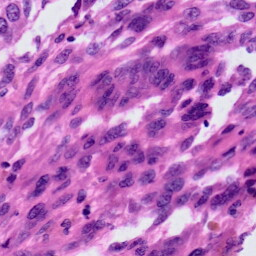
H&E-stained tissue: Skin